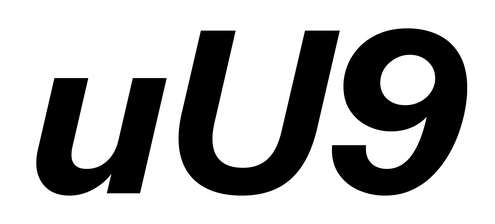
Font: InstrumentSans-Italic_Bold_Italic